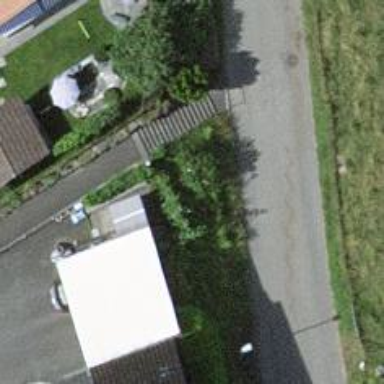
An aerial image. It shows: Set of steps on the road.